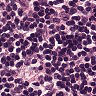
Metastatic tissue present: no